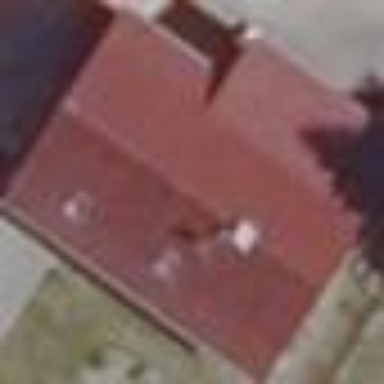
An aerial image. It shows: Detached building.